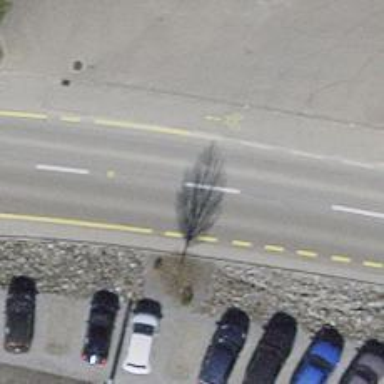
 featuring designated cycle lane on the left."